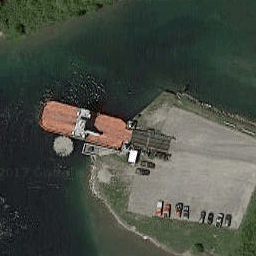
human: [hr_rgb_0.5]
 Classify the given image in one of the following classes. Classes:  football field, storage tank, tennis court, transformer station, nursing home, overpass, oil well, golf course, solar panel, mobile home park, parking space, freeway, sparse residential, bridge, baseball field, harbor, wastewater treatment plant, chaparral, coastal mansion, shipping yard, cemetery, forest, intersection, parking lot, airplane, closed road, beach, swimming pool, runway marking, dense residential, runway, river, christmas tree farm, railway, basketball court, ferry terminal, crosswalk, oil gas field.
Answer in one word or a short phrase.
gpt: ferry terminal